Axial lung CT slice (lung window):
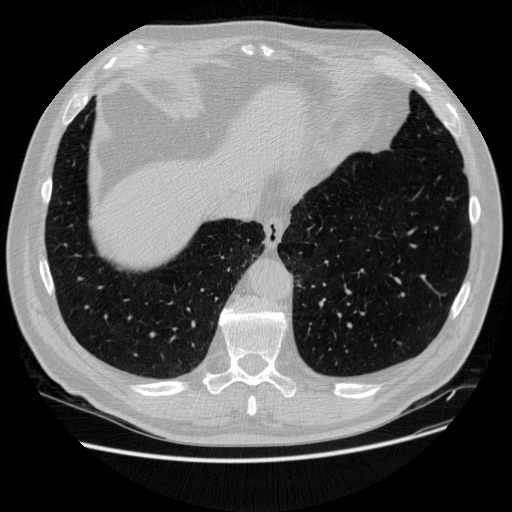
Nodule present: no